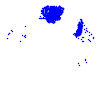
Particle: pion